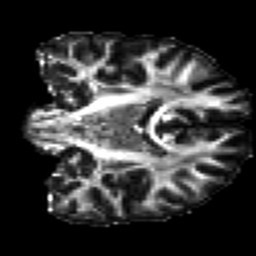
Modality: FA
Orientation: coronal
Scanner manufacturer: siemens
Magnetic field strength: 3 T
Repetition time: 7.8 s
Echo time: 0.09 s